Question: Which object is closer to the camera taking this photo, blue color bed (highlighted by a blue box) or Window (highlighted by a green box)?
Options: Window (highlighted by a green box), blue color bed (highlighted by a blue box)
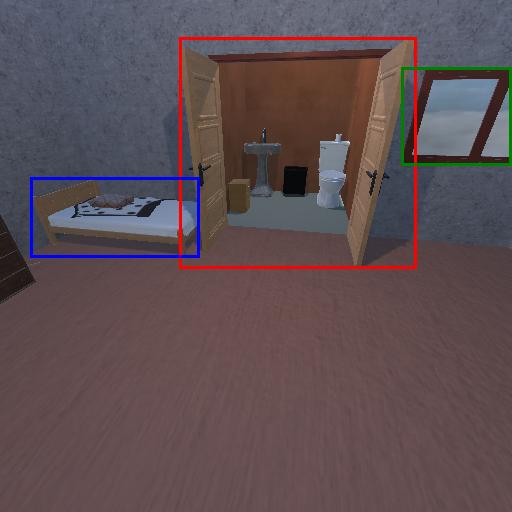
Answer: Window (highlighted by a green box)